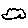
Label: cloud